Interaction volume radius: 5 \u00c5
Interaction volume height: 25 \u00c5
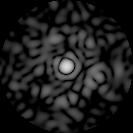
Disorder parameter: 0.8388